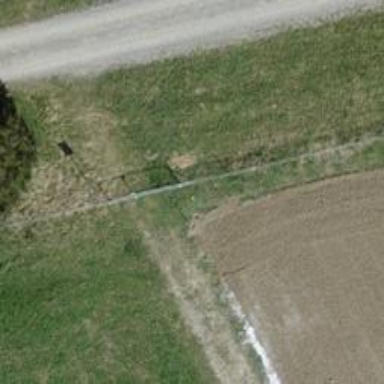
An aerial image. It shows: Gate.